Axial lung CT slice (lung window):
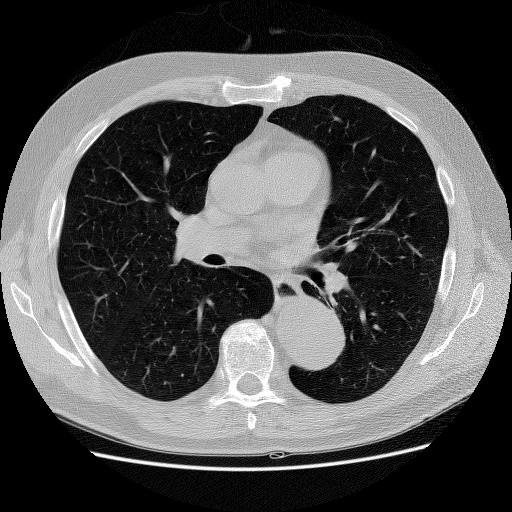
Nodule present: no